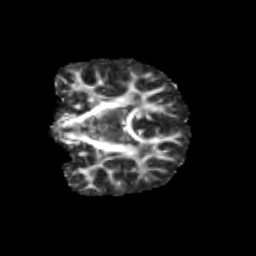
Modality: FA
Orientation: coronal
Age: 10
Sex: male
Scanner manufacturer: siemens
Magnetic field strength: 3 T
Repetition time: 3.8 s
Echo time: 0.07 s